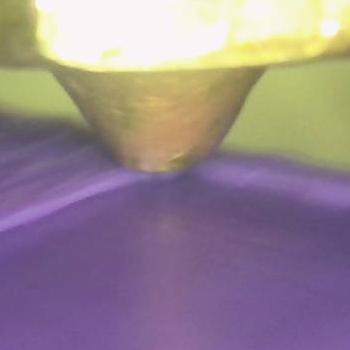
Flow rate: 48%